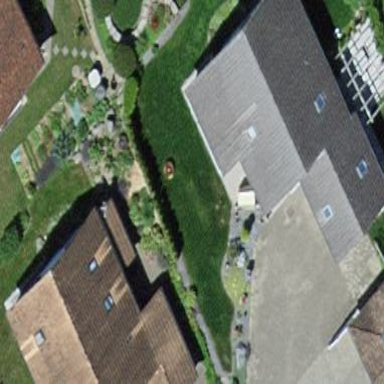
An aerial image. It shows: Building with tile roof.